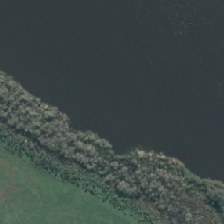
Land cover: lake_pond